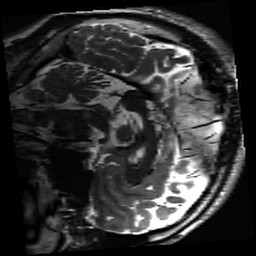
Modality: inplaneT2
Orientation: sagittal